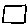
Label: square